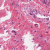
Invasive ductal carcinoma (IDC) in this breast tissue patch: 0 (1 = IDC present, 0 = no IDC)